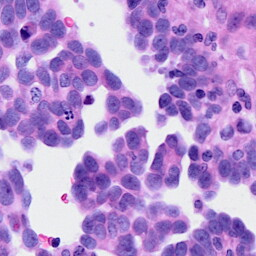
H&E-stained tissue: Ovarian